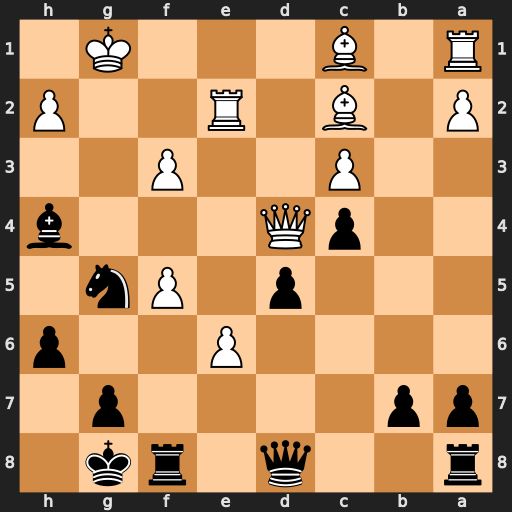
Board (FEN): r2q1rk1/pp4p1/4P2p/3p1Pn1/2pQ3b/2P2P2/P1B1R2P/R1B3K1
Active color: b
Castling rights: -
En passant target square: -
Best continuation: Nxf3+ Kh1 Nxd4